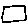
Label: square